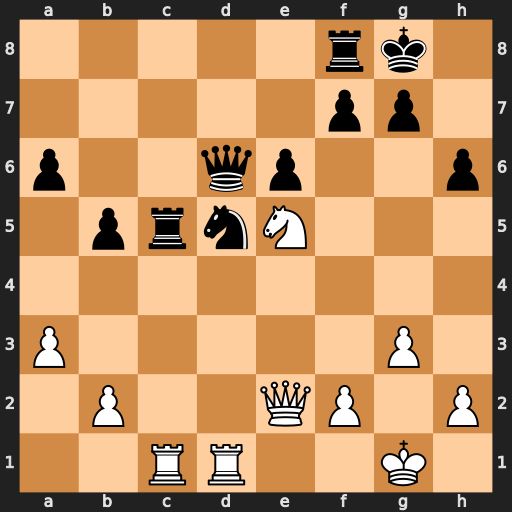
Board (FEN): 5rk1/5pp1/p2qp2p/1prnN3/8/P5P1/1P2QP1P/2RR2K1
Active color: w
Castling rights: -
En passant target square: -
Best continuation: Rxc5 Qxc5 Nd7 Qc7 Nxf8